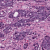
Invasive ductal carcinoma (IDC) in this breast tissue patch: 1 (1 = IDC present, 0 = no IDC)